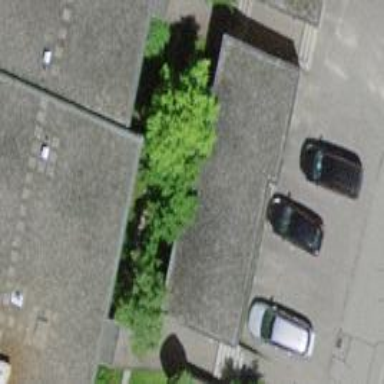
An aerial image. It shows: Garage.